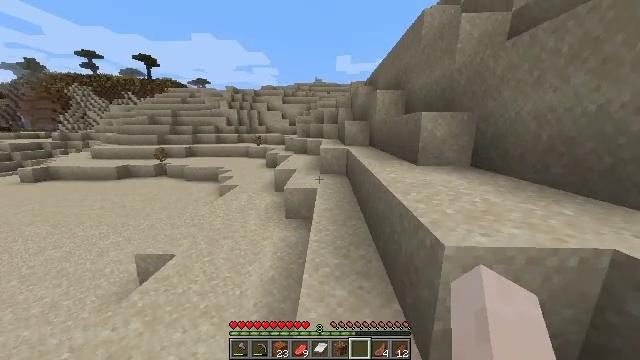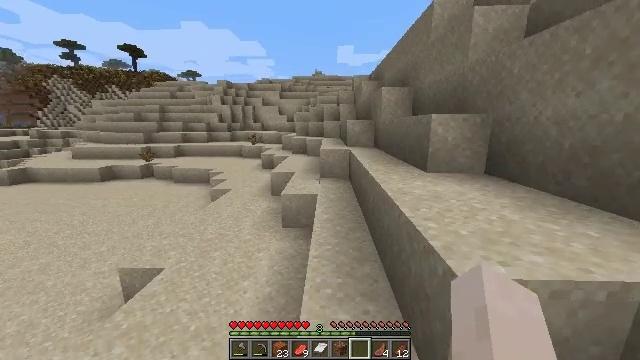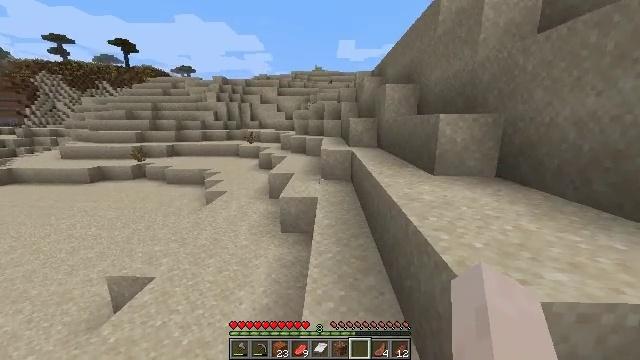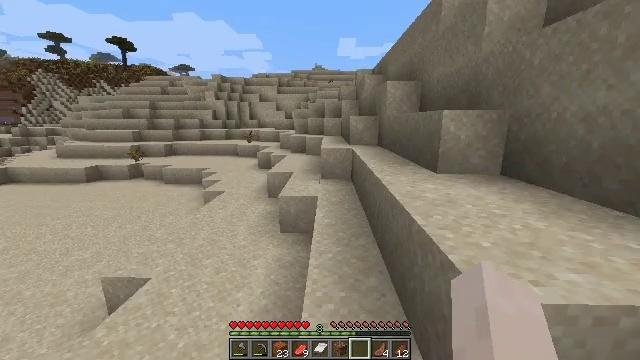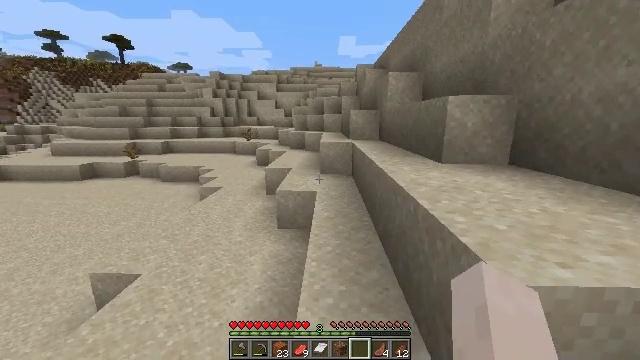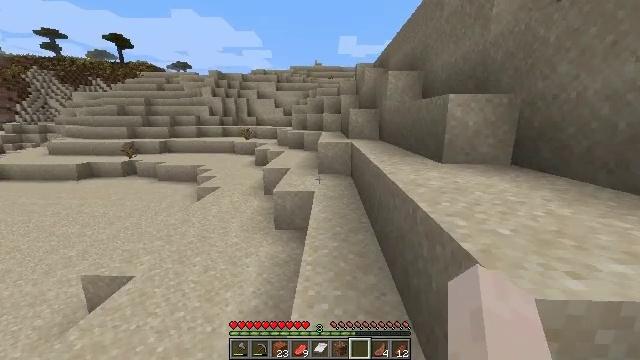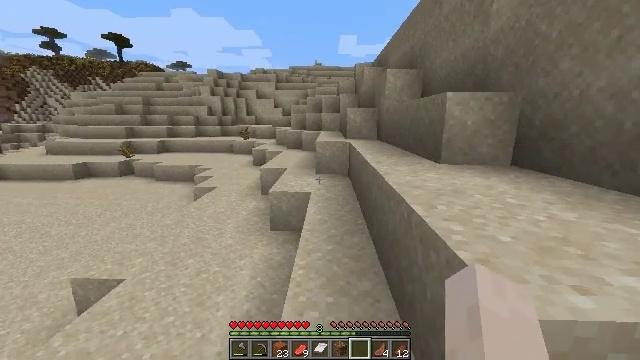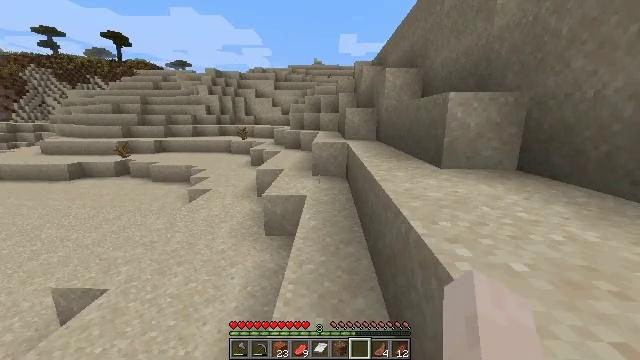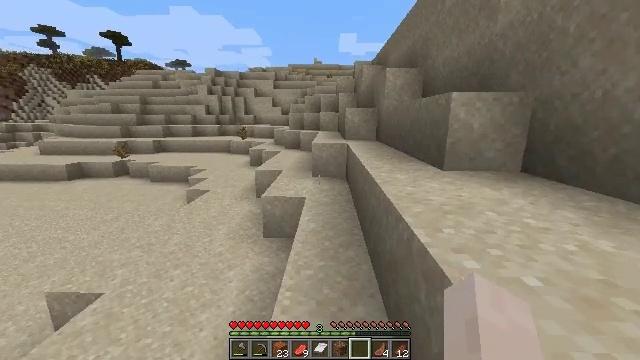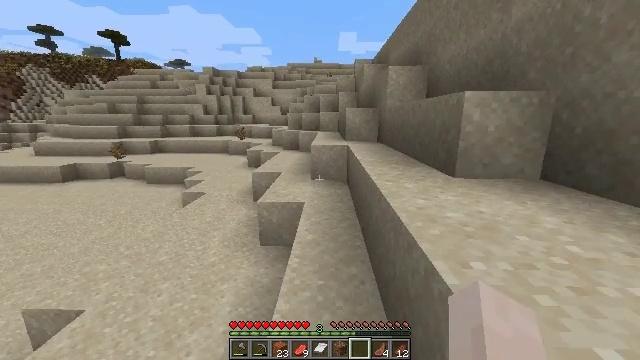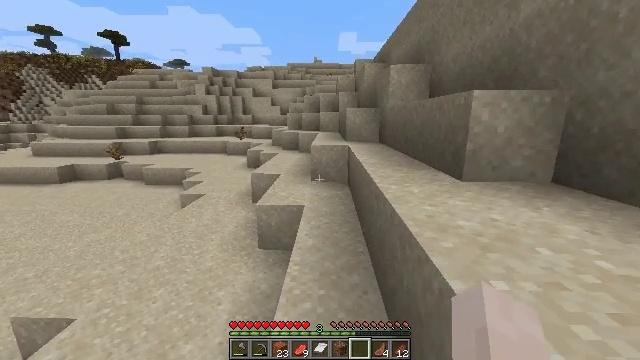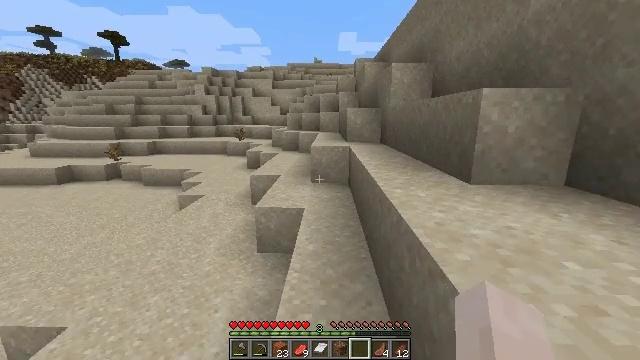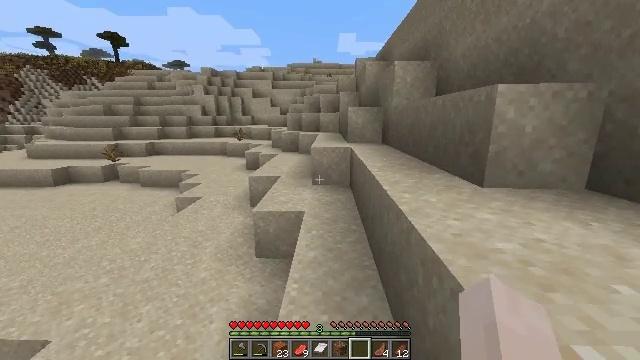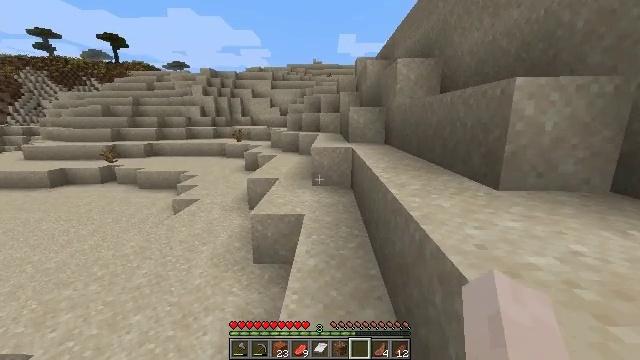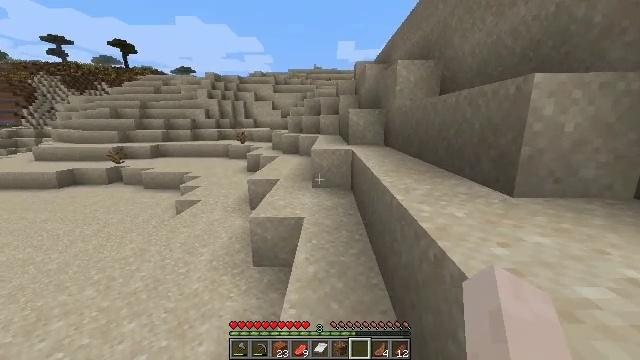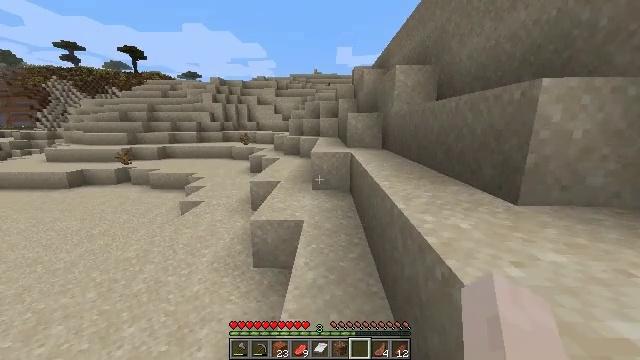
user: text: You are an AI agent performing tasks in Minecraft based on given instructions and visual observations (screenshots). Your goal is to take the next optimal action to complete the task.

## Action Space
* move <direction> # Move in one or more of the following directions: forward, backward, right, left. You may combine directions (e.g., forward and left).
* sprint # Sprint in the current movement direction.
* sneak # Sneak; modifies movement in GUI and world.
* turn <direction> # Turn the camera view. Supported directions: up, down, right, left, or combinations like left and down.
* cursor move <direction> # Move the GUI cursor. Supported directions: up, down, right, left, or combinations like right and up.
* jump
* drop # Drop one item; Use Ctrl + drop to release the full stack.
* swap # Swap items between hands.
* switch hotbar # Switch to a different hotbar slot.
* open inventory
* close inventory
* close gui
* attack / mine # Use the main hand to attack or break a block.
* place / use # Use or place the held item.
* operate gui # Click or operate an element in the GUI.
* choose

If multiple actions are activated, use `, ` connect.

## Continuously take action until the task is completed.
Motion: motion action
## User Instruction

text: Left click to mine the dead bush.
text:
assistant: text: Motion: move forward
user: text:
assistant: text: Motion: move forward
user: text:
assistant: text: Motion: move forward and move right
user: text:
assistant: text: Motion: move forward and move right
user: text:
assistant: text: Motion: move forward and move right
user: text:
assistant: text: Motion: move forward and move right
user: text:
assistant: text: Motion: move forward
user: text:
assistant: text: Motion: move forward
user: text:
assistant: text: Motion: move forward
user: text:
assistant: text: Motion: move forward
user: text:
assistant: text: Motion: move forward
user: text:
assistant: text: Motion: move forward
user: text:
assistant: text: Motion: move forward, sprint
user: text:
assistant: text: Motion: move forward, sprint
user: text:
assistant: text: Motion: move forward, sprint
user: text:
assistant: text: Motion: move forward, sprint
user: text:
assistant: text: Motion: move forward, sprint
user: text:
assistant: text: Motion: move forward, sprint
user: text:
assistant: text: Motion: move forward, sprint
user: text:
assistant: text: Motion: move forward, sprint
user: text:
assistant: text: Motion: move forward, sprint
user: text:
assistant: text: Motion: move forward, sprint
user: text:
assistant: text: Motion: move forward, sprint
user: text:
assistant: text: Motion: move forward, sprint
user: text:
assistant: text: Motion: move forward, sprint
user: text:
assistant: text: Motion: move forward, sprint
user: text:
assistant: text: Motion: move forward, sprint
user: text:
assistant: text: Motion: move forward, sprint, jump
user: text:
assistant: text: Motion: move forward, sprint, jump
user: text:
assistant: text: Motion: move forward, sprint, jump